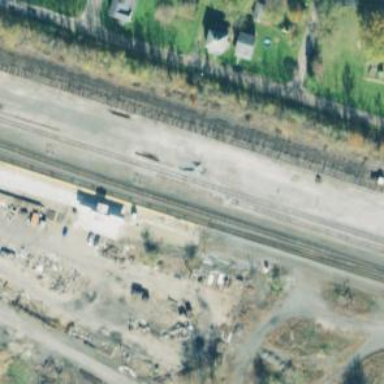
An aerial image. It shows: Railway siding for service.